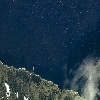
Label: water